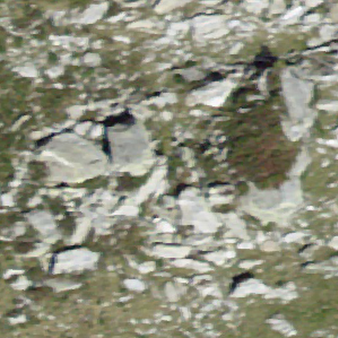
Label: bouldering_area